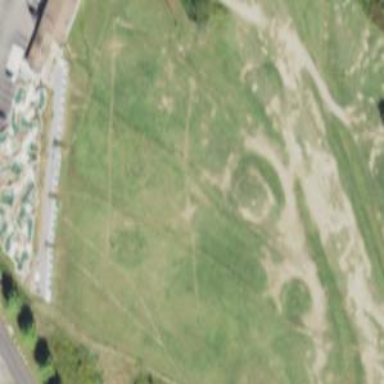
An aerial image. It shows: Grassy area used as driving range for golf.